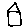
Label: house